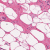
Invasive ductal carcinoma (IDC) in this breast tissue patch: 0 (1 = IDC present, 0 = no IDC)